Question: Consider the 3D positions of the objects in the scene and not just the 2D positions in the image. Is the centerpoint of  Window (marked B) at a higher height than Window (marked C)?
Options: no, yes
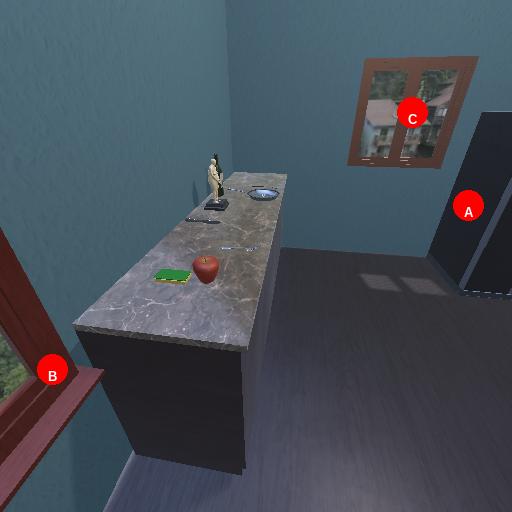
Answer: no